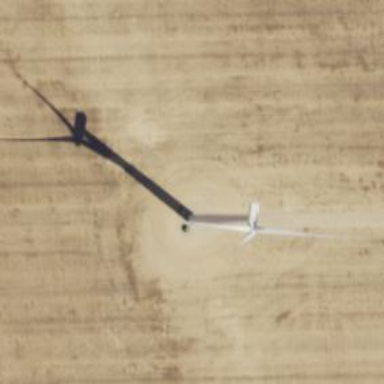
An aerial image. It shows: Wind generator powered by horizontal-axis wind turbine.